Interaction volume radius: 10 \u00c5
Interaction volume height: 15 \u00c5
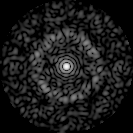
Disorder parameter: 0.8351